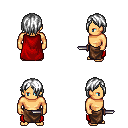
a pixel art fantasy rpg character, male body template, human, tanned skin, red cape, robe skirt, white bangs hairstyle, dagger, four views (front, back, left, right), 2x2 character sprite sheet, small pixel art, hard edges, no anti-aliasing